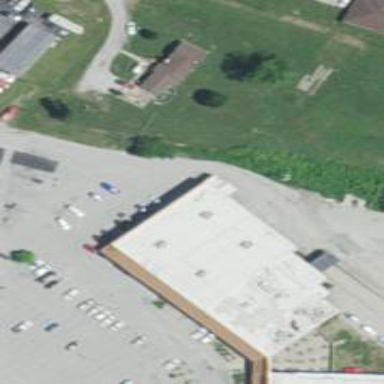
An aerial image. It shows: Commercial building with food shop.